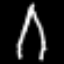
Label: The Eiffel Tower